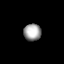
Tissue: lung
Cell type: Endothelial cells
Senescence score: 0.5428
Nuclear area (px): 288
Mean DAPI intensity: 162.667